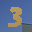
Label: 3